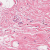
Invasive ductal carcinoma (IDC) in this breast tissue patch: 0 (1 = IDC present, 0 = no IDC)